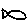
Label: fish